Question: How can i make a link display a centered image/icon above the text? Something like this:

If possible without using CSS 'background: url('image path');' because i have many links, with different images.
I tried it like this
'''
<a href=""><img src="http://www.biswanathcollege.org/templates/rt_crystalline_j15/images/icons/icon-home.png" style="display: block; margin: 0 auto;" />hello</a>
'''
But it doesn't work properly, the link stretches the full width of the parent container.
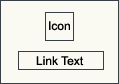
Answer: so you want a simple icon over a link
take a look at this fiddle.
<URL>
'''
<div style="border:1px solid;width:200px;background:#FAF9F2">
<div style="text-align:center">
<a href="your_link.php">
<img src="http://www.biswanathcollege.org/templates/rt_crystalline_j15/images/icons/icon-home.png" style="display: block; margin: 0 auto;";/>
Hello
</a>
</div>
'''